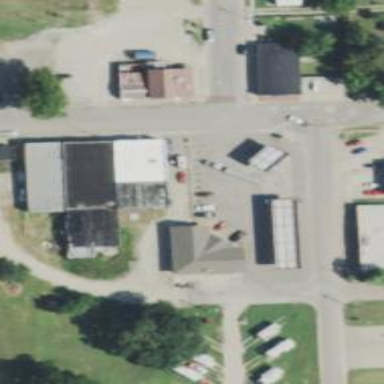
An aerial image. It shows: Convenience shop.